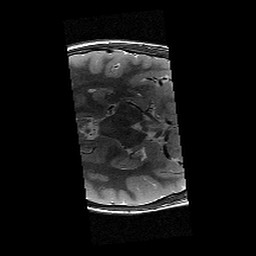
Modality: T2w
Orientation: axial
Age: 10
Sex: male
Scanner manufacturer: siemens
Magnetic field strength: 3 T
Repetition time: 9.23 s
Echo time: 0.067 s